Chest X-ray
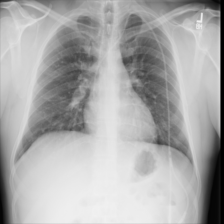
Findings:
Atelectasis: negative
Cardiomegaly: negative
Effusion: negative
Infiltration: negative
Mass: negative
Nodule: negative
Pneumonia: negative
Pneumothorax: negative
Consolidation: negative
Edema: negative
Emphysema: negative
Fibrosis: negative
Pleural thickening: negative
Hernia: negative